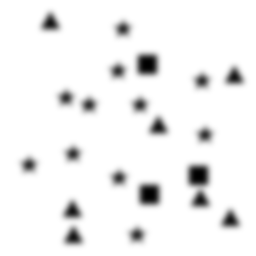
Squares: 3
Triangles: 7
Stars: 11
Total shapes: 21